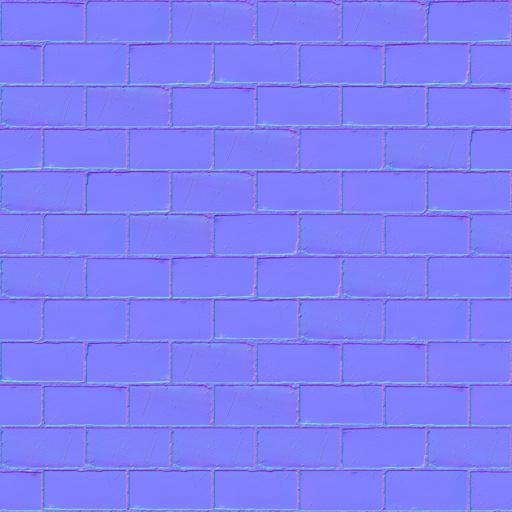
pavement paving stones